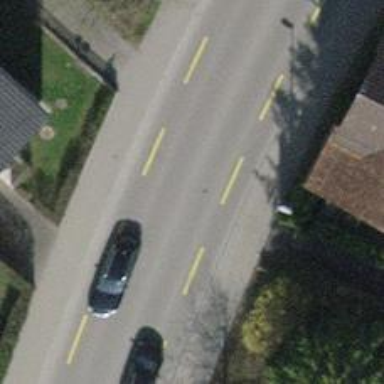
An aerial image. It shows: Secondary road with asphalt surface and sidewalks on both sides. It also has cycle lanes on both sides.